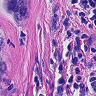
Metastatic tissue present: yes